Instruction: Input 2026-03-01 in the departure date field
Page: home
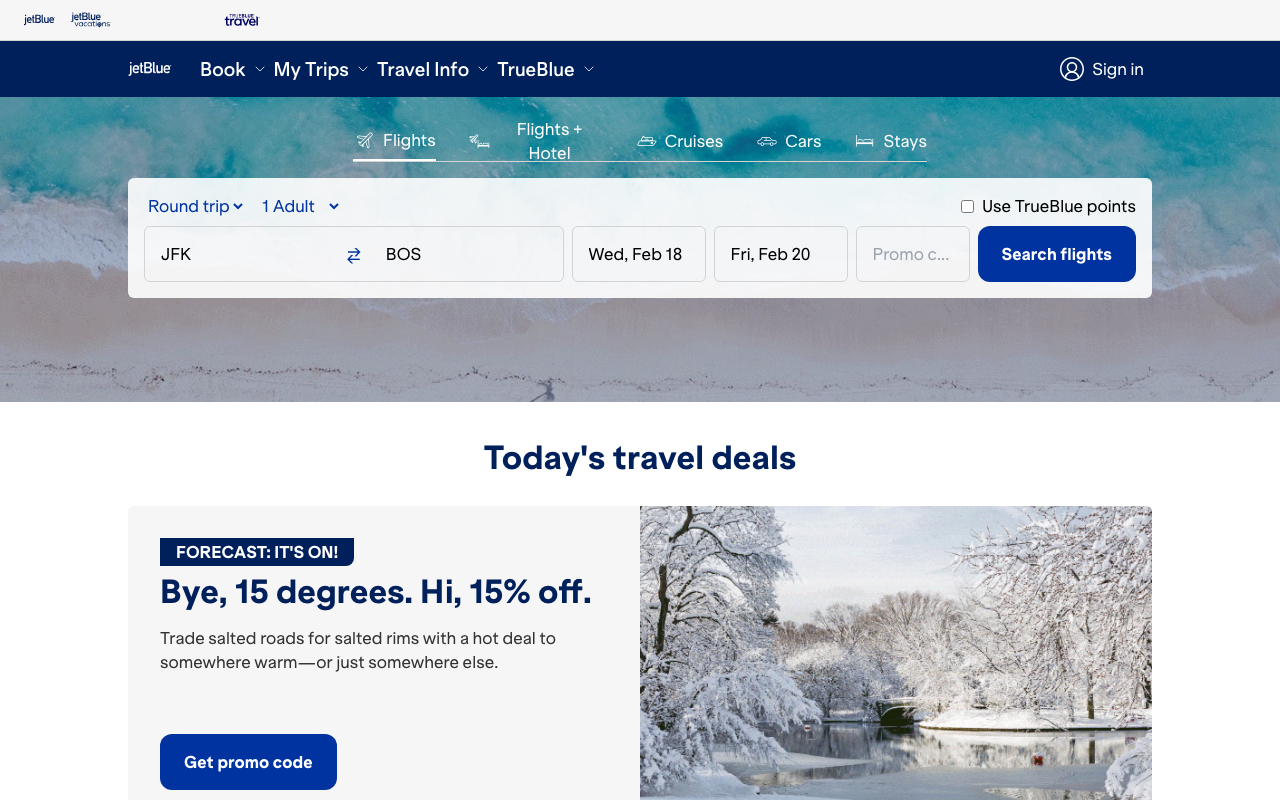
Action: type